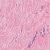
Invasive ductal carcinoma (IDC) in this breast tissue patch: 0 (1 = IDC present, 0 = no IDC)